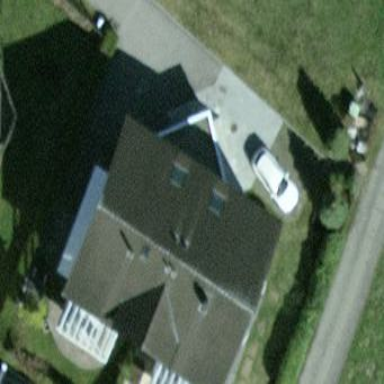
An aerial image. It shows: Detached building.